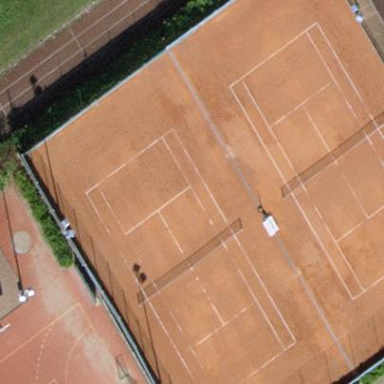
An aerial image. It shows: Sandy tennis court in leisure land pitch.